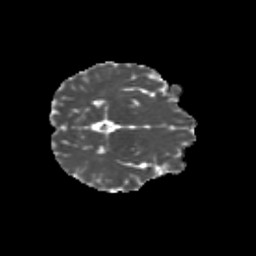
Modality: MD
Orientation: axial
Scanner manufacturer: siemens
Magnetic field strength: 3 T
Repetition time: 9.2 s
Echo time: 0.084 s